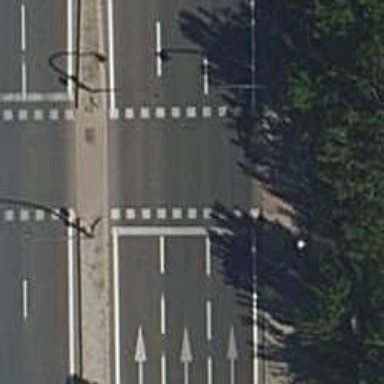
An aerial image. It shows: Road with traffic signals at the crossing.